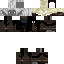
A female skeleton skin with dark skin, wearing brown helmet dressed in a black armor chest and black pants, featuring a closed mouth.